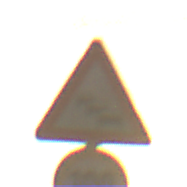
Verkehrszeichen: Stau
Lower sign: Geschwindigkeit100
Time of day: SunriseSunset
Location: Outdoor (Nature)
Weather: PartlyCloudy
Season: NotSpecified
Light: Natural